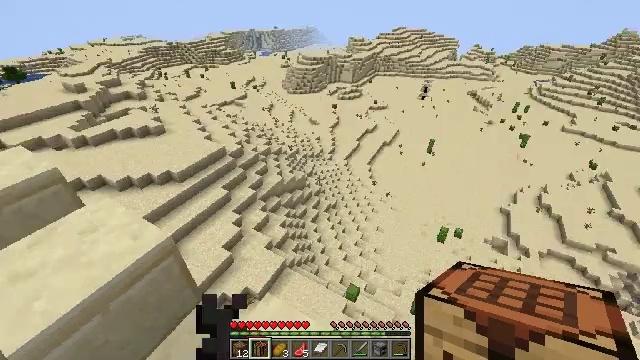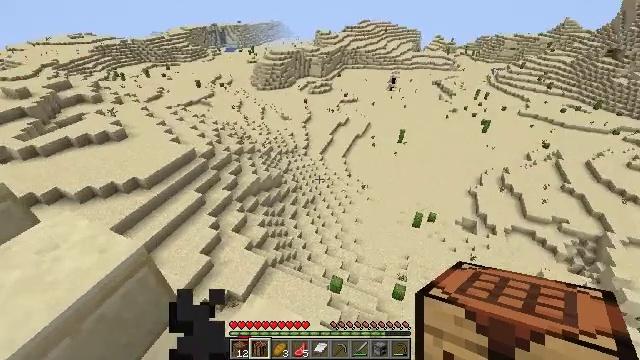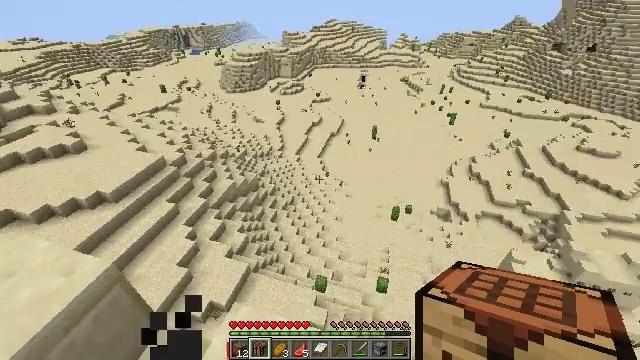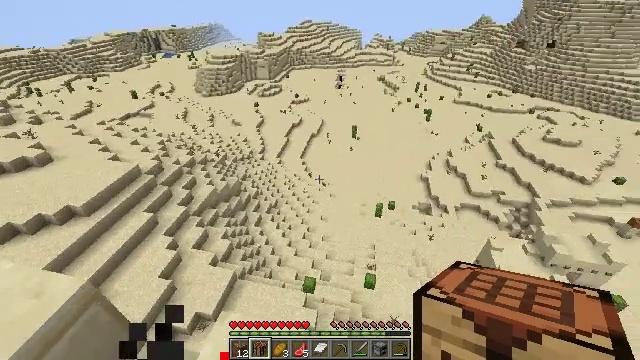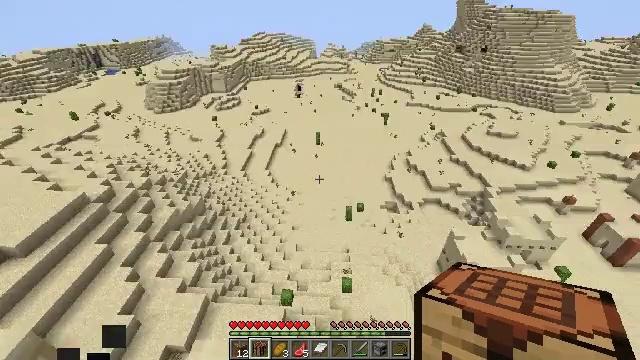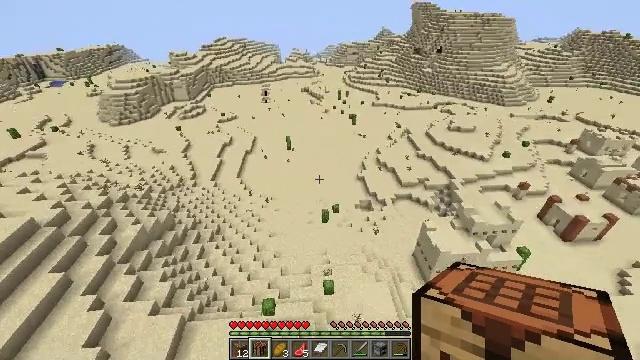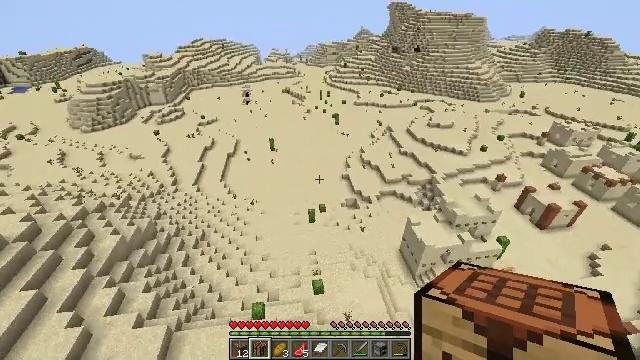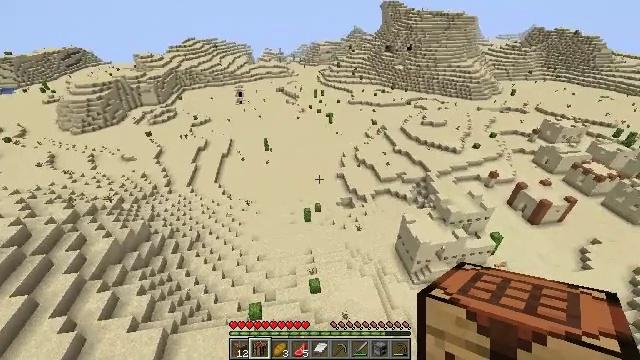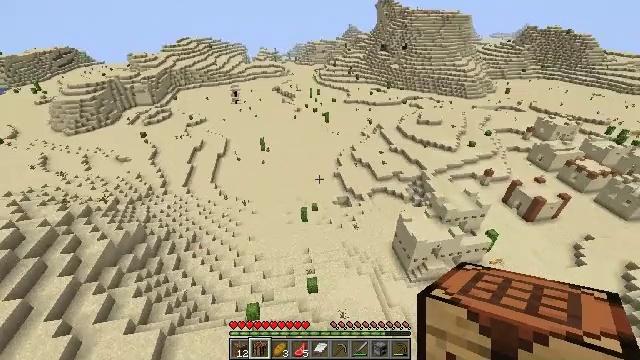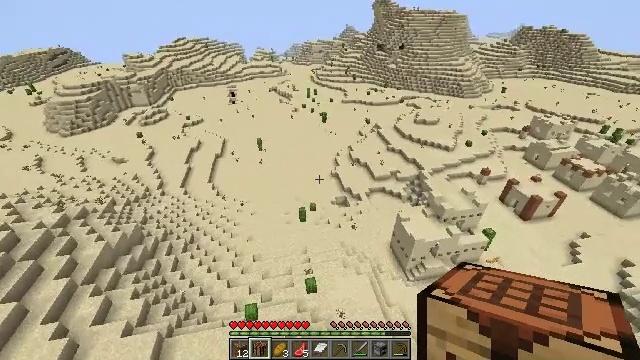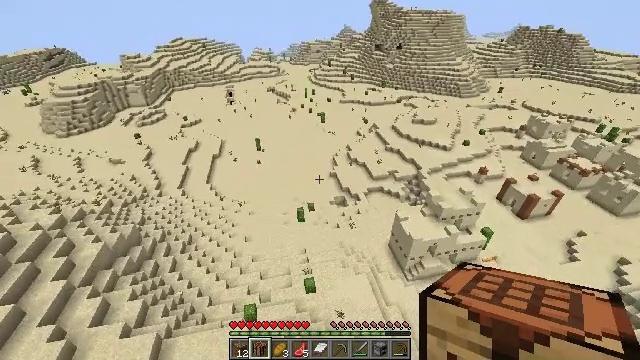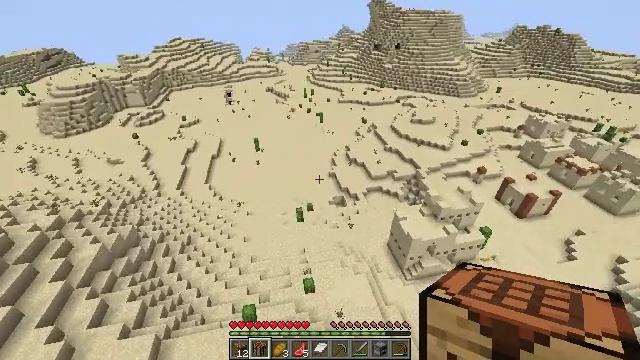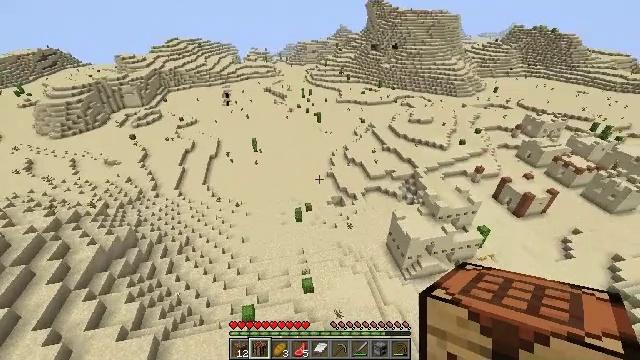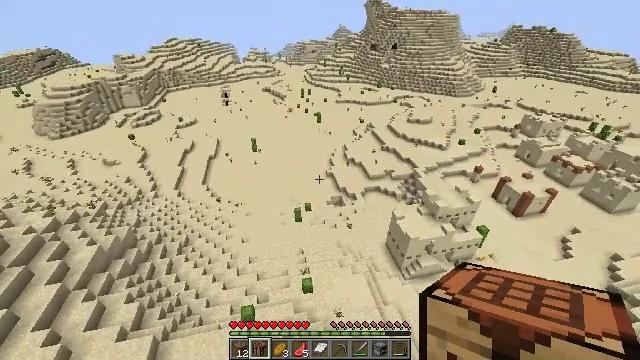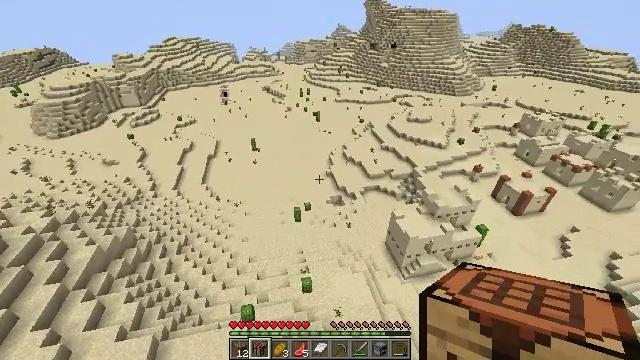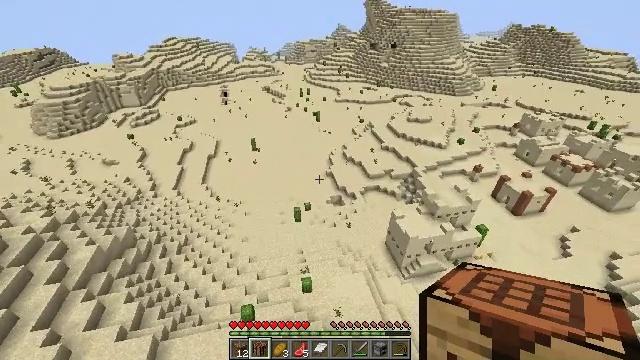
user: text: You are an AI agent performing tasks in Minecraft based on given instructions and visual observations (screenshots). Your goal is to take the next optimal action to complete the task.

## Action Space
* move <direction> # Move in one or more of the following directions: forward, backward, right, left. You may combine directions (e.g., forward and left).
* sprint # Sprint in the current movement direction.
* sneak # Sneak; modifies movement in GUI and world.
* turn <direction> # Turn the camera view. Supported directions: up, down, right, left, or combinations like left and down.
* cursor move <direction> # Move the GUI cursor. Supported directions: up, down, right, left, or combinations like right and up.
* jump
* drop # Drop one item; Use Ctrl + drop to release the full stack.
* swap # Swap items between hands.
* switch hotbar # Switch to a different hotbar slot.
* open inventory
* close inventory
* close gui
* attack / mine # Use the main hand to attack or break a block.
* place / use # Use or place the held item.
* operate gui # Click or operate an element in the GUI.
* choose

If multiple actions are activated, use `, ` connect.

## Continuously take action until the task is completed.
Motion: motion action
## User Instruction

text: Reclaim the jungle fence gate.
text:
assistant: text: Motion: turn right and down
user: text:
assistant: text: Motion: turn right
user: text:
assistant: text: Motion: turn right
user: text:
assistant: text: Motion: turn right and up
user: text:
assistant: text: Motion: turn right
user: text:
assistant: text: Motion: turn right
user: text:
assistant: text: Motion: turn right
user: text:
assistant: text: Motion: no_op
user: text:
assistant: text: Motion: no_op
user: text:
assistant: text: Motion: no_op
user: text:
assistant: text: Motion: no_op
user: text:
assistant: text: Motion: no_op
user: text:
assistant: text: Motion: no_op
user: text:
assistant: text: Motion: no_op
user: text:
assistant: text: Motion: no_op
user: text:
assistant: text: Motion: no_op
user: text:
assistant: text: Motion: turn left and up
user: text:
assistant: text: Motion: no_op
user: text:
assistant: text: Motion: no_op
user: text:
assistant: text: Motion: no_op
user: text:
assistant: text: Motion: no_op
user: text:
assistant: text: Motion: no_op
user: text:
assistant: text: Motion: no_op
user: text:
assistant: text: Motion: no_op
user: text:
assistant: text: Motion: turn left
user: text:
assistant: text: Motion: no_op
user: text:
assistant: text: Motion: turn right and down
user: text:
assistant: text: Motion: turn right and down
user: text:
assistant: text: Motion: no_op
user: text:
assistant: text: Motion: no_op